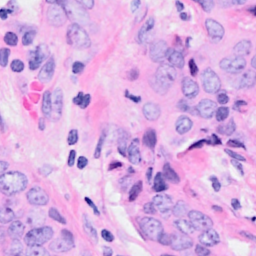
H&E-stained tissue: Breast